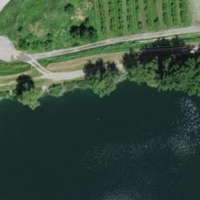
EUNIS habitat code: 14
Species observed at this site:
Turdus pilaris
Garrulus glandarius